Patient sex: F
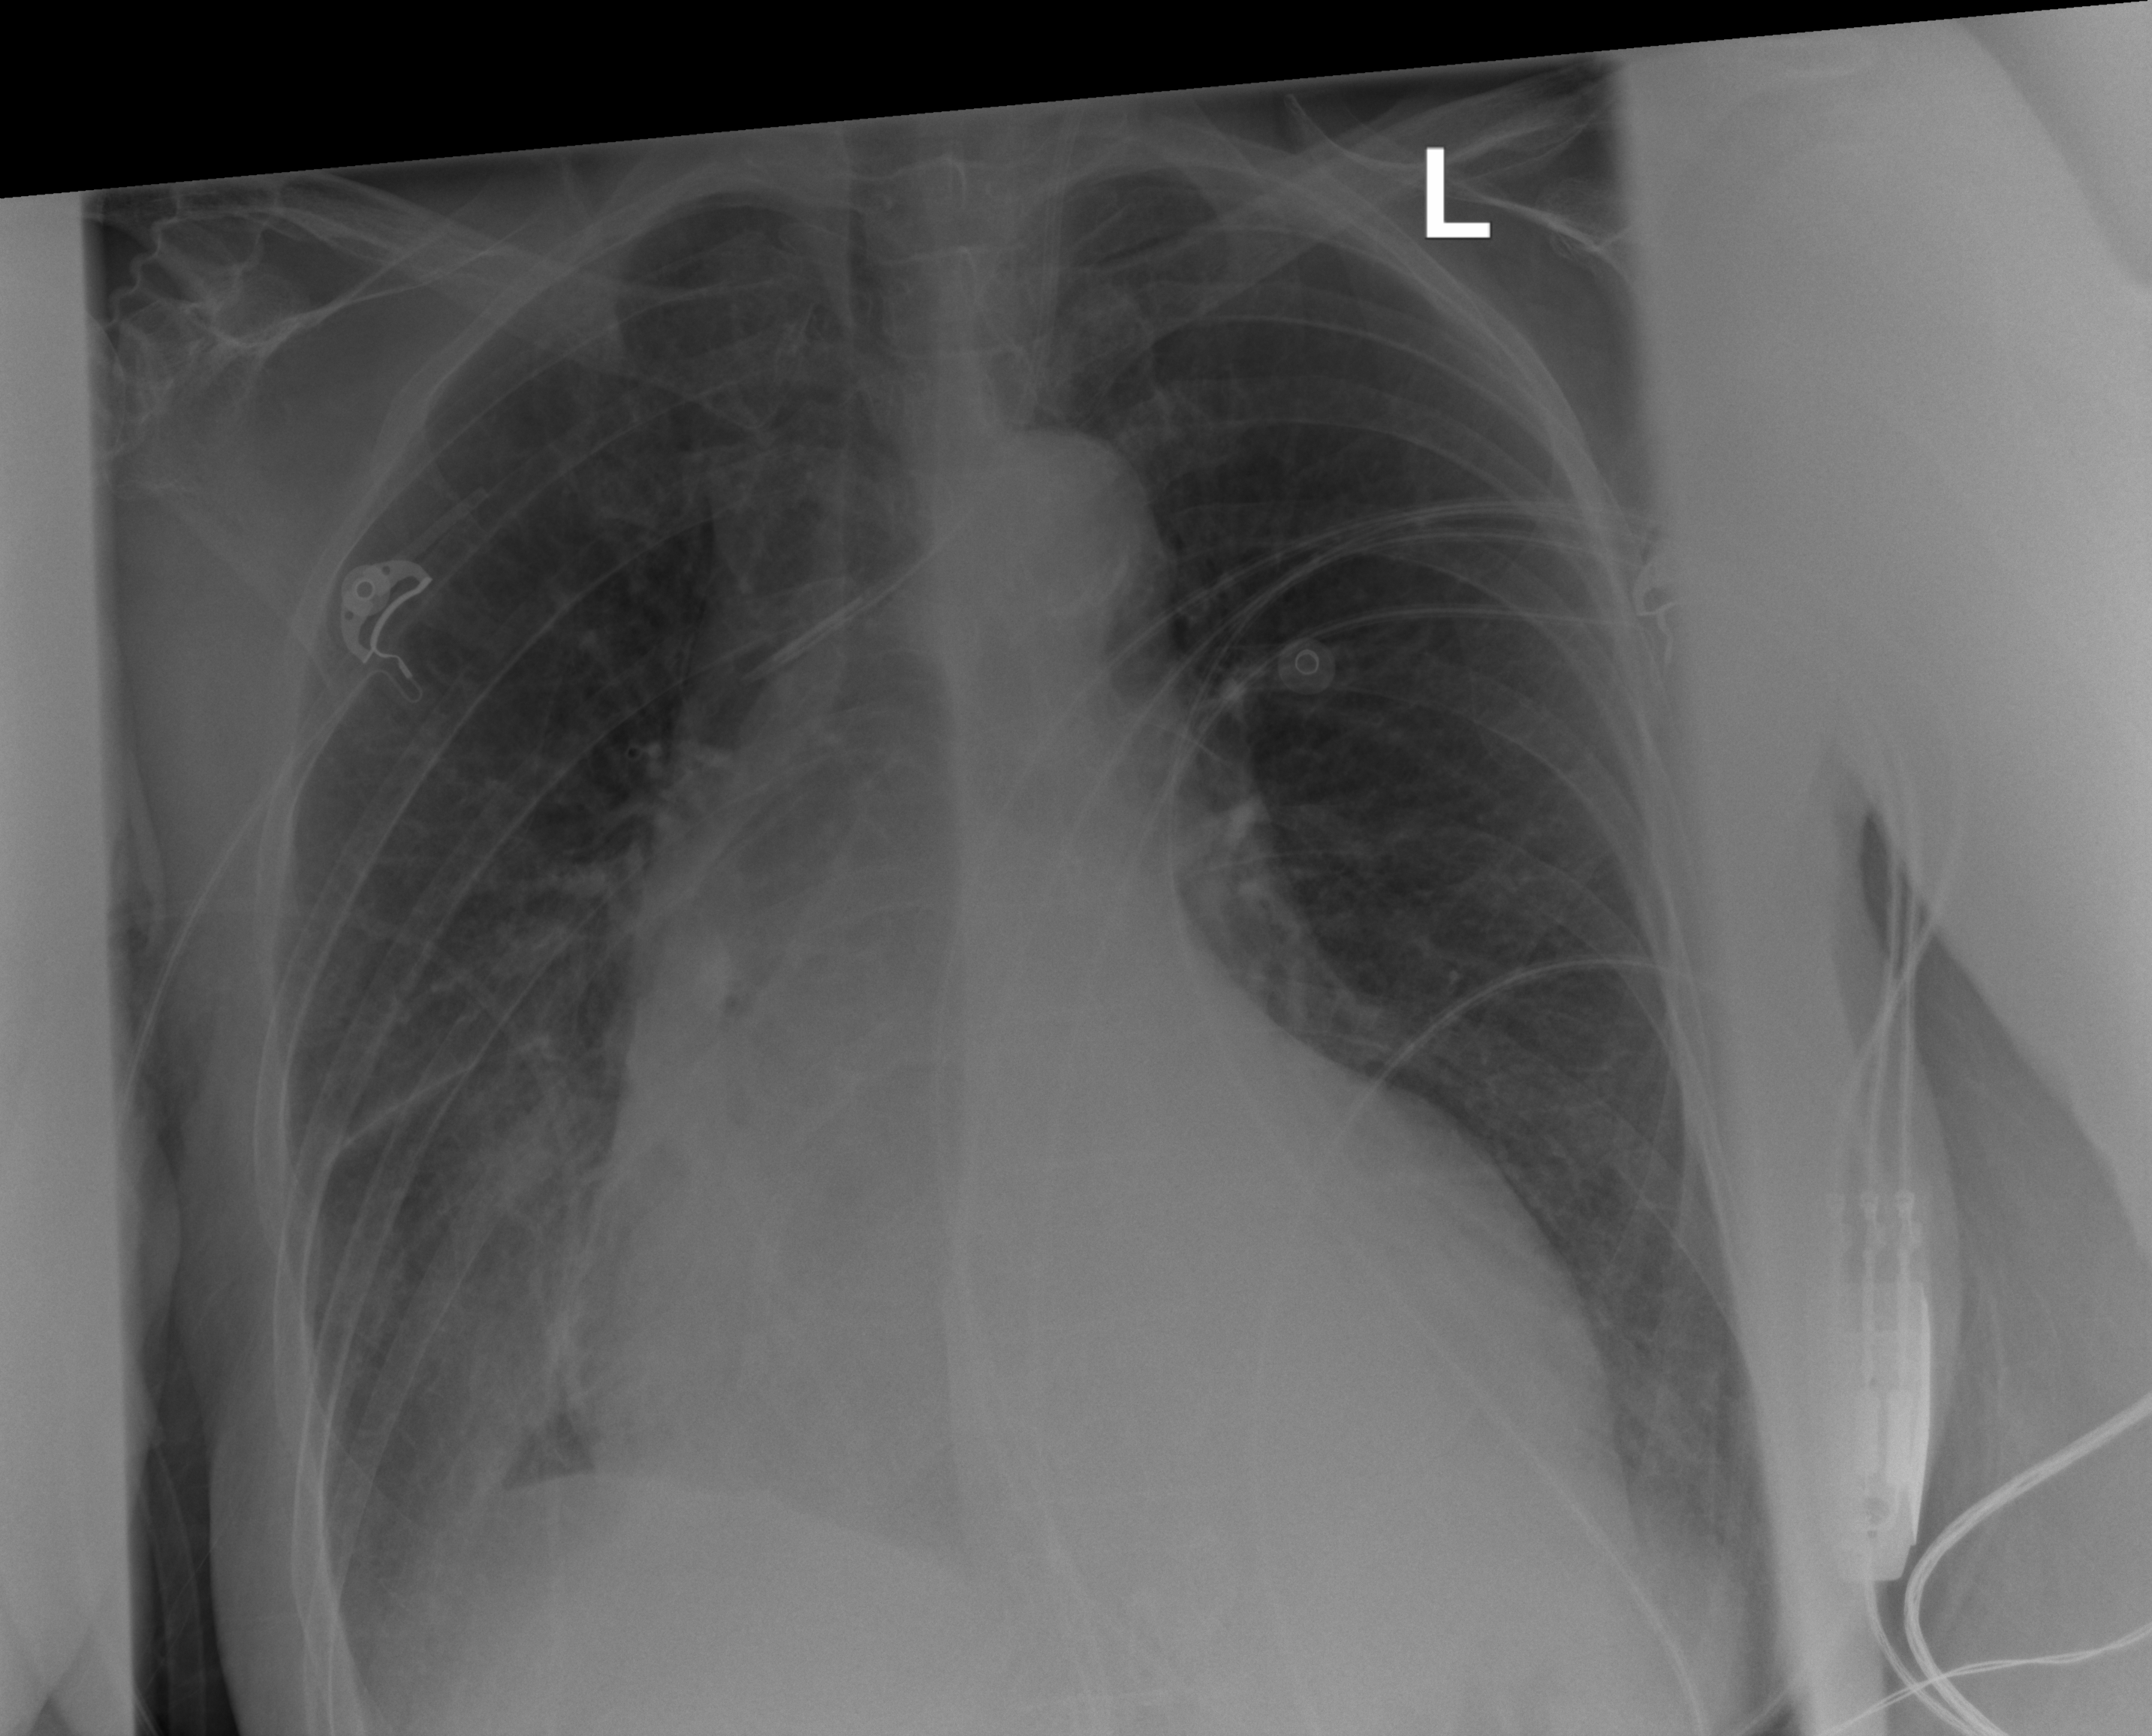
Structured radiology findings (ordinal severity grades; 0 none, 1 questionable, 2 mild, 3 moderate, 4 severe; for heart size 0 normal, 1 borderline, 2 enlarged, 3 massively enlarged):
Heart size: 3
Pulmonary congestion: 2
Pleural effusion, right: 2
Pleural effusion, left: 2
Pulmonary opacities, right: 0
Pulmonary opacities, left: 0
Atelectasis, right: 2
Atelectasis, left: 2